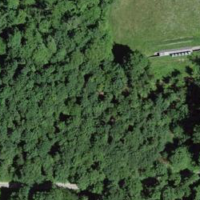
EUNIS habitat code: 41
Species observed at this site:
Aphantopus hyperantus